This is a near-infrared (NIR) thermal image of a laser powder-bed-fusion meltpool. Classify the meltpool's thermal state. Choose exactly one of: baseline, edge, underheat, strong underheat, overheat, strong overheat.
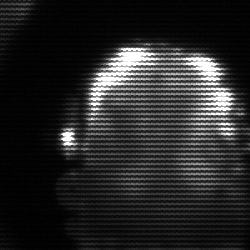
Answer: baseline